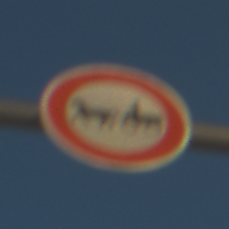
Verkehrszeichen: VerbotGespannfuhrwerke
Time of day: SunriseSunset
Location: Outdoor (Beach)
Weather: Clear
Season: NotSpecified
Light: Natural